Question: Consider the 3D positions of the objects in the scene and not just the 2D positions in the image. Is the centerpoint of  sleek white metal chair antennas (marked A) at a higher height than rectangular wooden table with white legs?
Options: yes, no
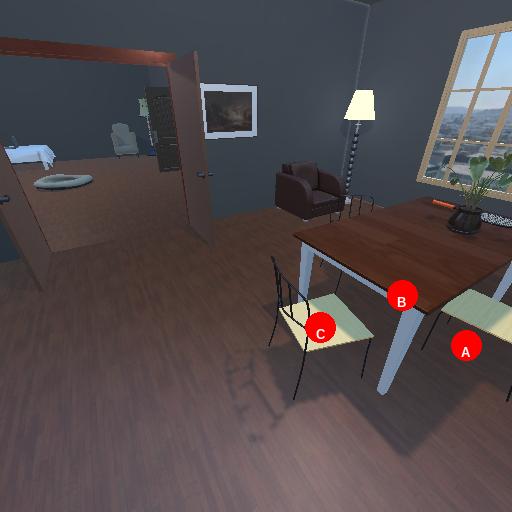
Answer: yes